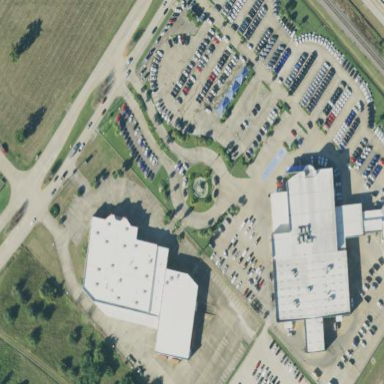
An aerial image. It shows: Car shop.